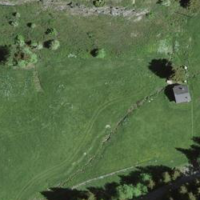
EUNIS habitat code: 23
Species observed at this site:
Vaccinium myrtillus
Caltha palustris